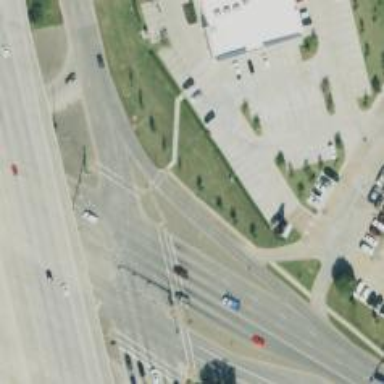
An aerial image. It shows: Secondary link road.